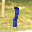
Label: 1